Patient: sex F, age 54
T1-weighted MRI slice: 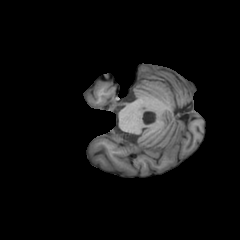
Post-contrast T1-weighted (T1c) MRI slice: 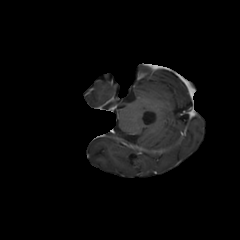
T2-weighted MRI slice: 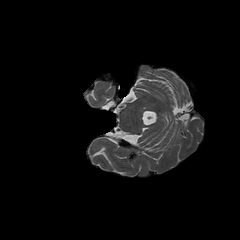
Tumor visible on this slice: no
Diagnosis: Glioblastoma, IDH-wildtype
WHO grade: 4